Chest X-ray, PA view. Patient: 11 years old, sex F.
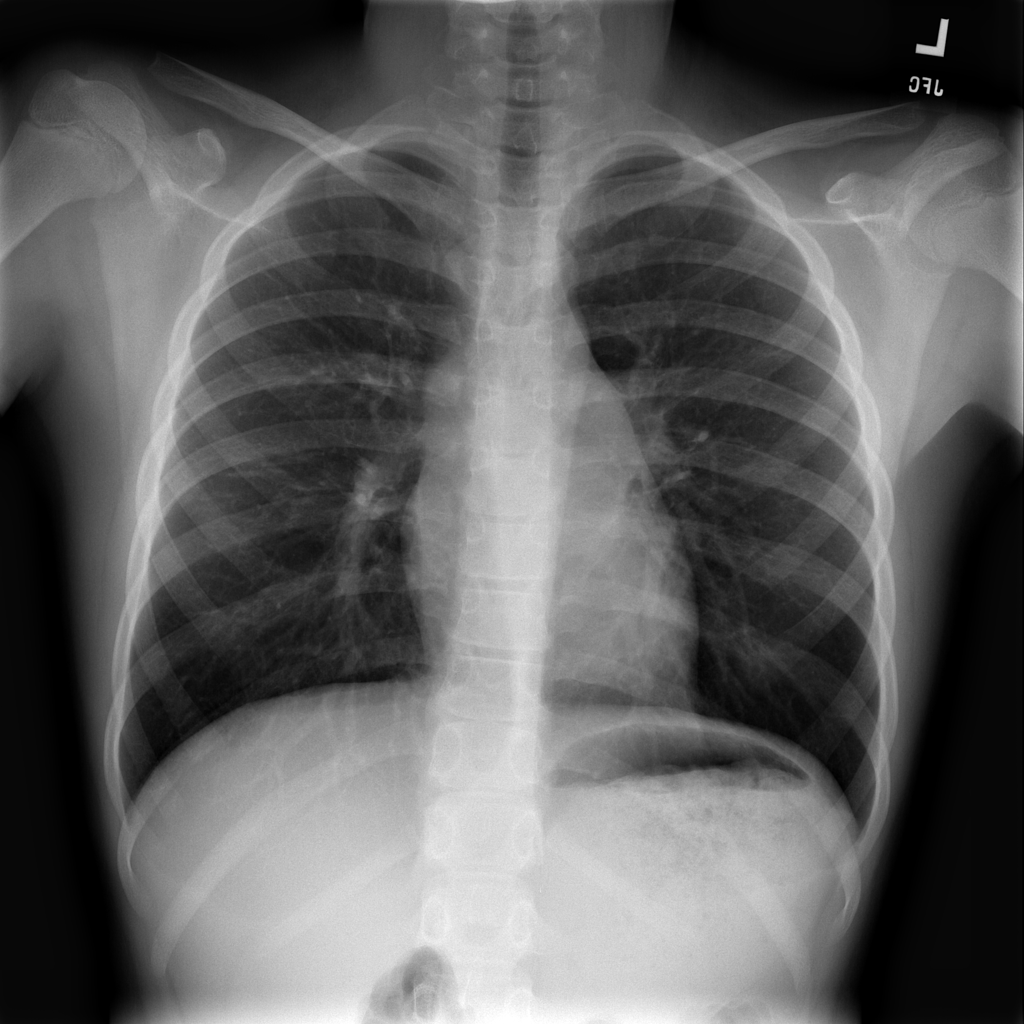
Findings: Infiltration